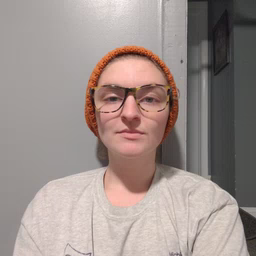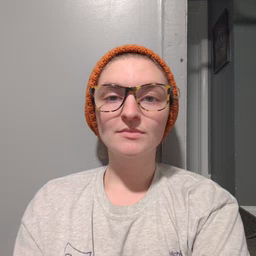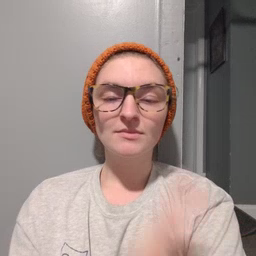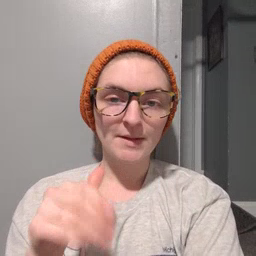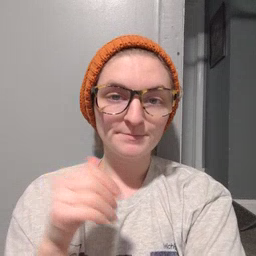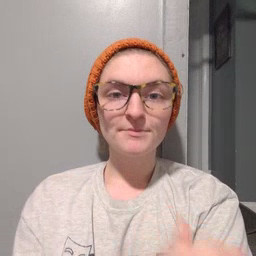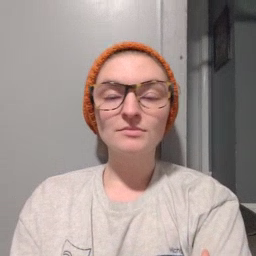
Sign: jeans